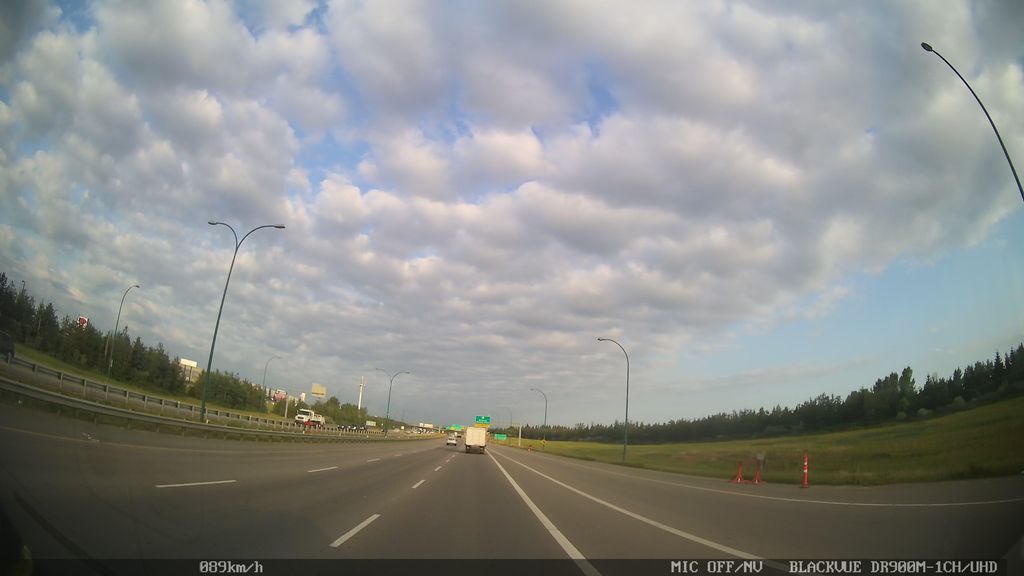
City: edmonton